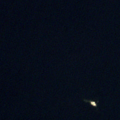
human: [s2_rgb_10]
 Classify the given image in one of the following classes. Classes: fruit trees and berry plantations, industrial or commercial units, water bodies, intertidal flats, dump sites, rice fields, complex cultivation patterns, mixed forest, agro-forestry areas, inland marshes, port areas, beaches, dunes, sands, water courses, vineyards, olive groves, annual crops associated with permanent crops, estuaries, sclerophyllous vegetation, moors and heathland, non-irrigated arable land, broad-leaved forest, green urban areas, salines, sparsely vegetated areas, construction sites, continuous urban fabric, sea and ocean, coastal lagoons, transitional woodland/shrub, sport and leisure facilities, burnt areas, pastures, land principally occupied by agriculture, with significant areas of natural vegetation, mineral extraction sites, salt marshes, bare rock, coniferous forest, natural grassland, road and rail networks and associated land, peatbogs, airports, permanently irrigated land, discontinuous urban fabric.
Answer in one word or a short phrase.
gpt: sea and ocean